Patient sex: F
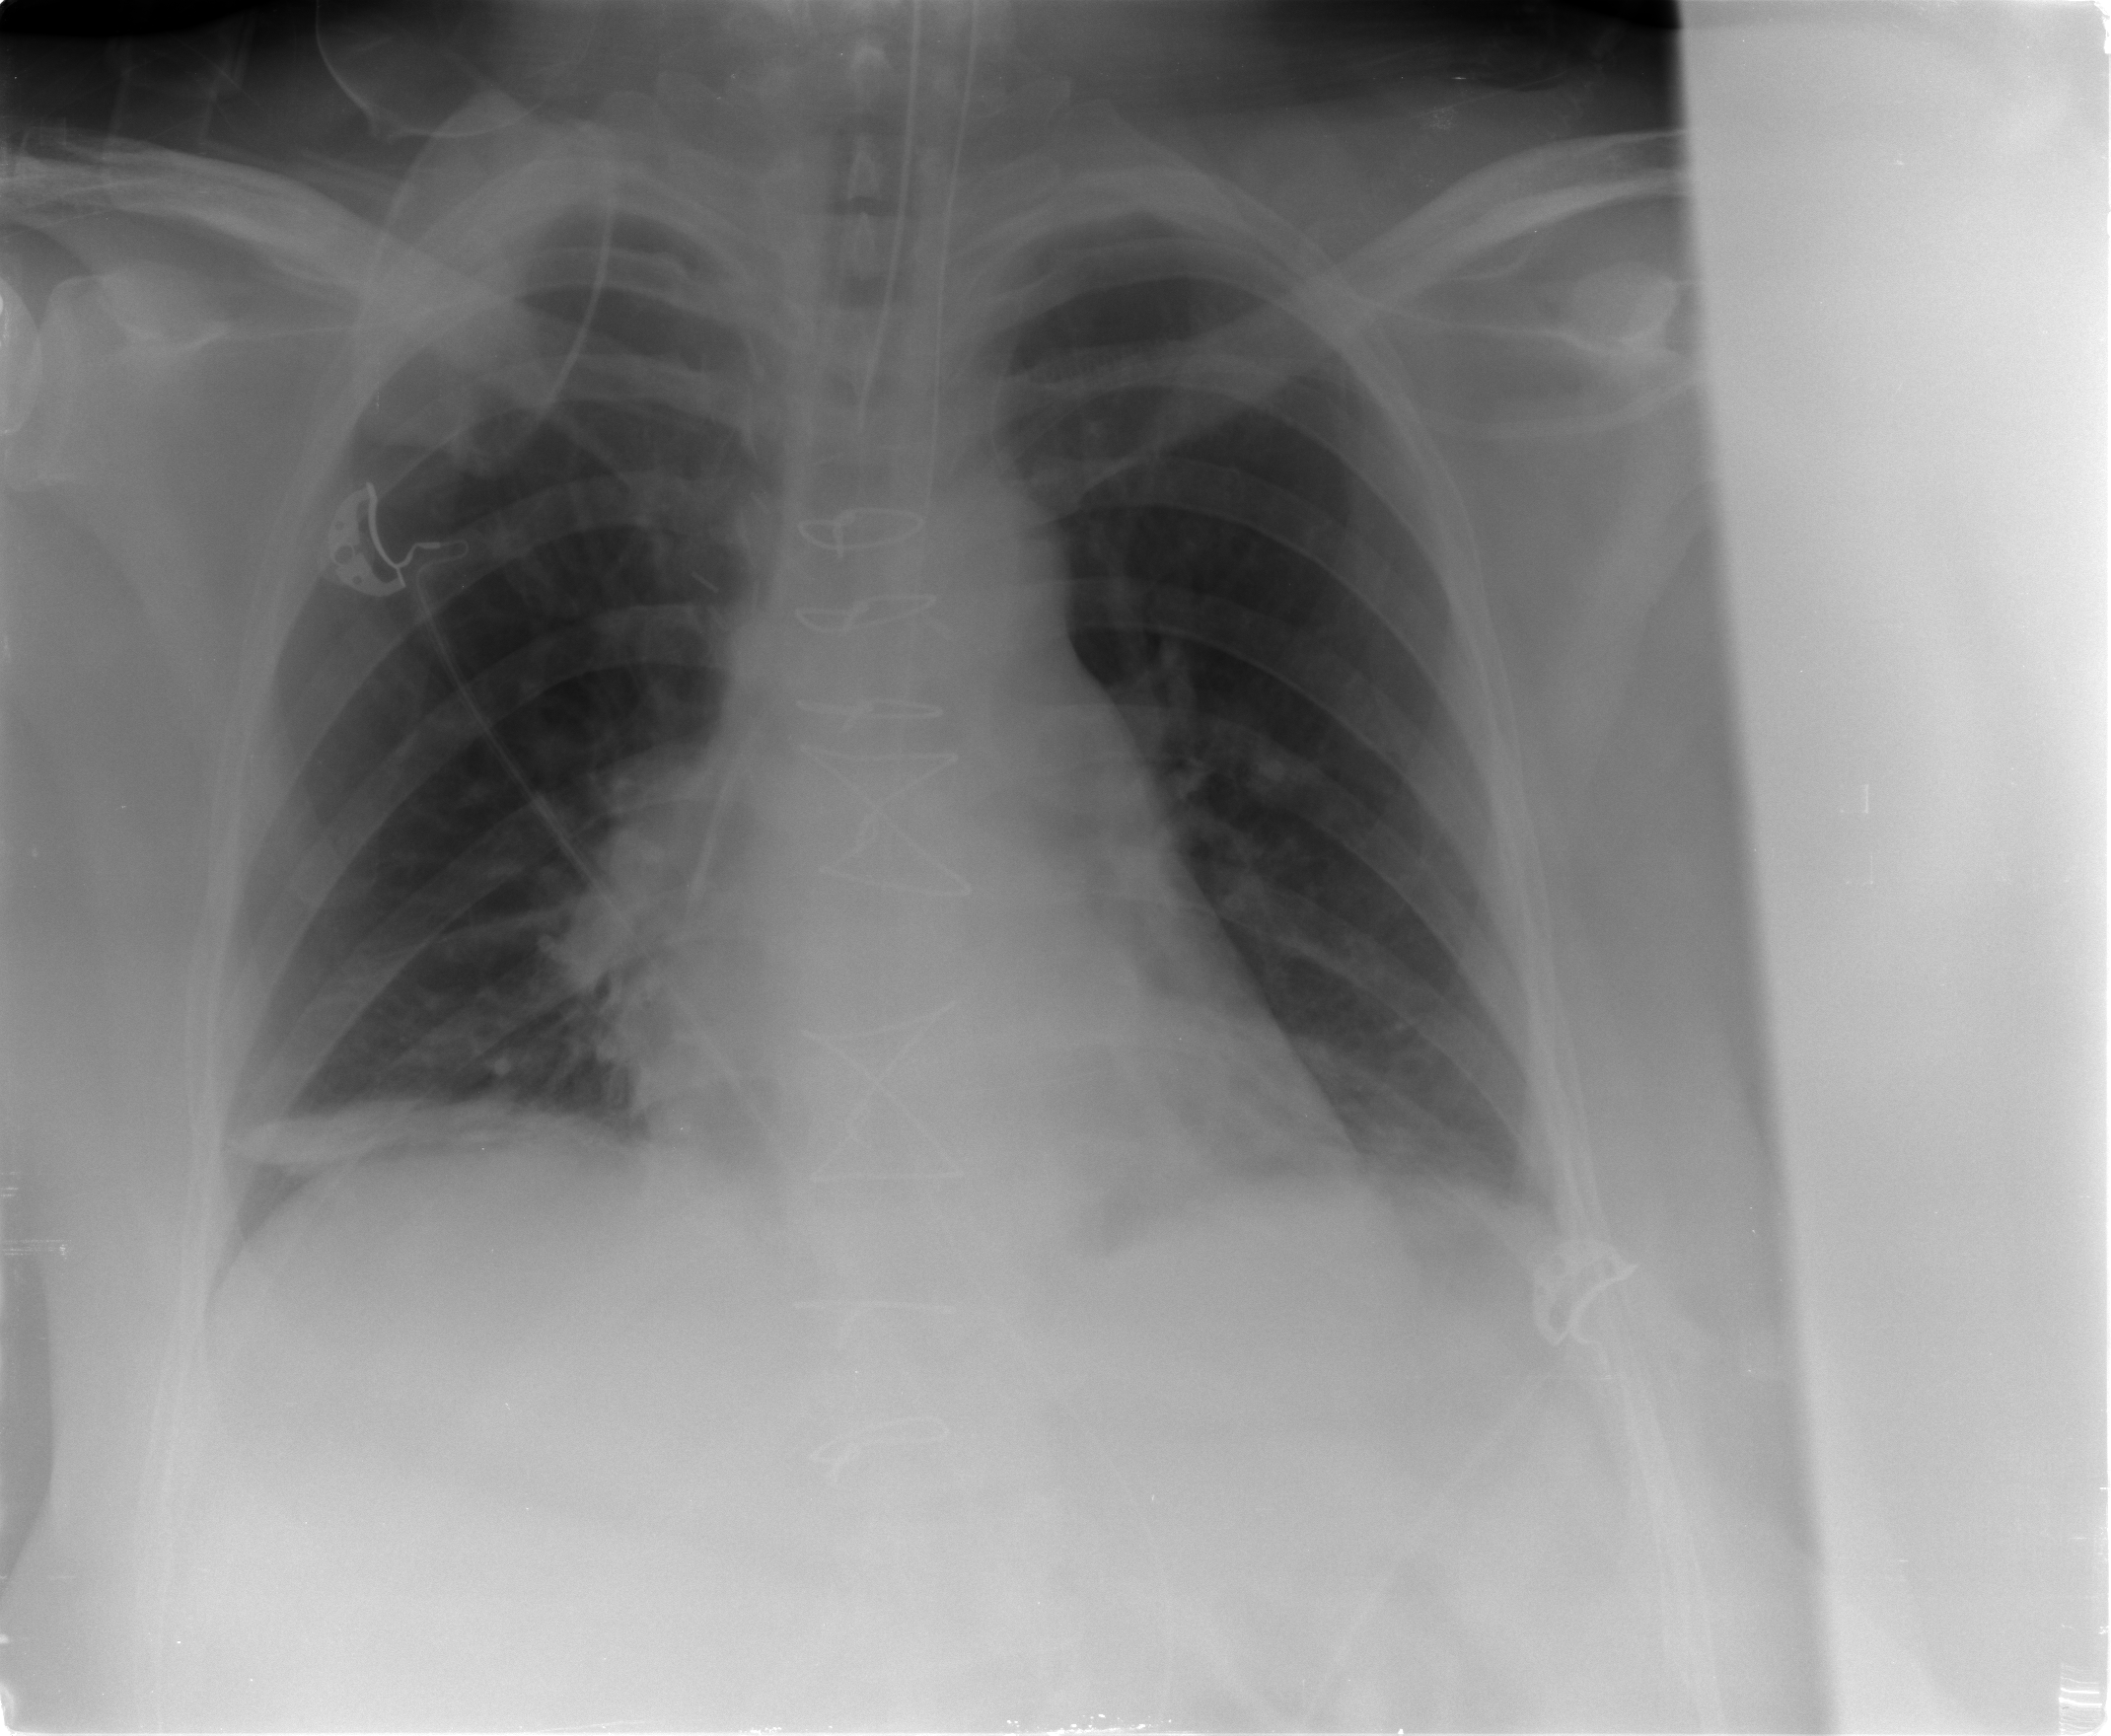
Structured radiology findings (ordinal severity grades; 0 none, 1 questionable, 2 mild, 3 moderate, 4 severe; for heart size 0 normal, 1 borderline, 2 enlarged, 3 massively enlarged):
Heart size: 0
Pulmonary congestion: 0
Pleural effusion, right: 2
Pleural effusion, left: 1
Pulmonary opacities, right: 0
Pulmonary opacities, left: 0
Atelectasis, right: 2
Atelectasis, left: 2